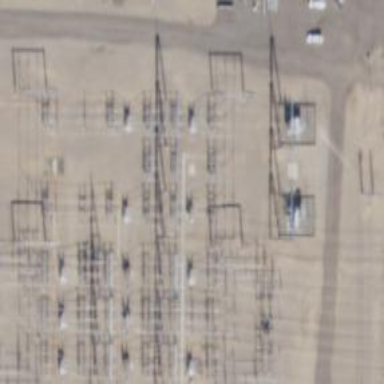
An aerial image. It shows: Switch for power supply.